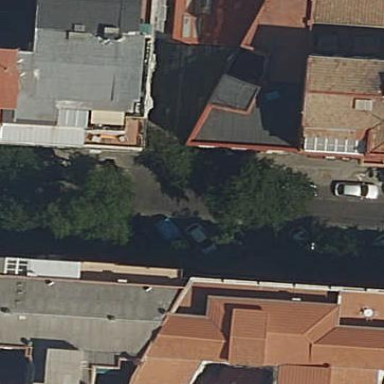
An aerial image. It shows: Part of building is shown in the image.